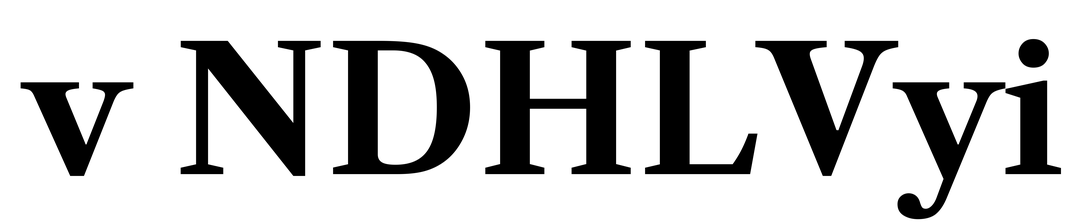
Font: LibreCaslonText_Bold